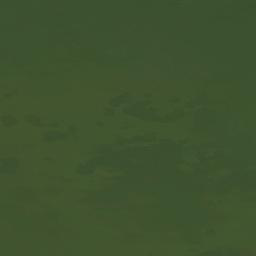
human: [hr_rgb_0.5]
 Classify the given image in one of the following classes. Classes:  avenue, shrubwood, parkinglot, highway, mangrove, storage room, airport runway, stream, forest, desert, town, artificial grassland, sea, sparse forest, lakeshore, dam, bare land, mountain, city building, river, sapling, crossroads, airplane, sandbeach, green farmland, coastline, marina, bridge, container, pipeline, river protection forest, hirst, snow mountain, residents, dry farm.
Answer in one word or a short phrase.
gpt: sea